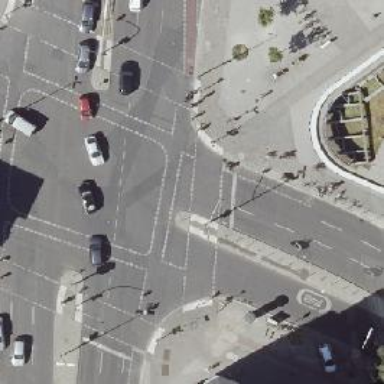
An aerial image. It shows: Footway that serves as traffic island.